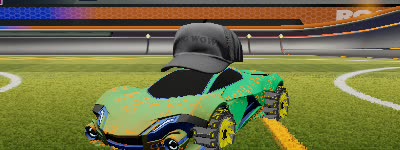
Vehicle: werewolf